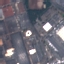
Label: Industrial